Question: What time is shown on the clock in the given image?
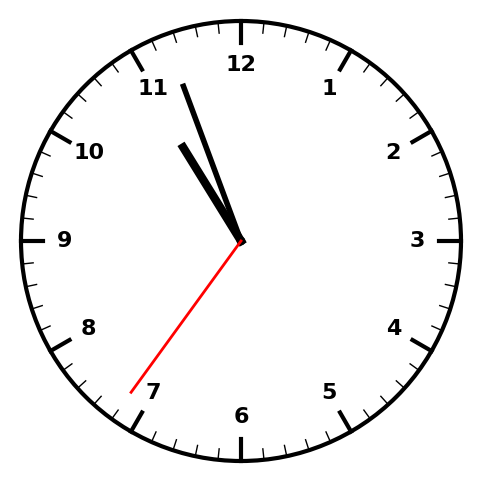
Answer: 10:56:36